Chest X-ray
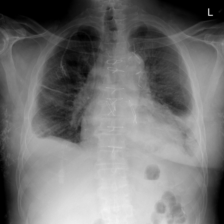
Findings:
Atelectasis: negative
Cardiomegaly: negative
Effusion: positive
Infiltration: negative
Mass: negative
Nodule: negative
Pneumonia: negative
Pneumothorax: negative
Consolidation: negative
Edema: negative
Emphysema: negative
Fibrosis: negative
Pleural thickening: negative
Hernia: negative